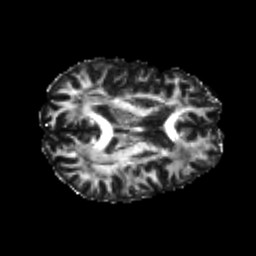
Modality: FA
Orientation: axial
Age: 23
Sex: male
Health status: healthy
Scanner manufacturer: philips
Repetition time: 7.388 s
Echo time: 0.08599 s